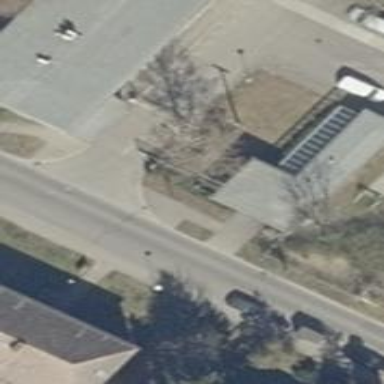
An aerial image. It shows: Sidewalk.